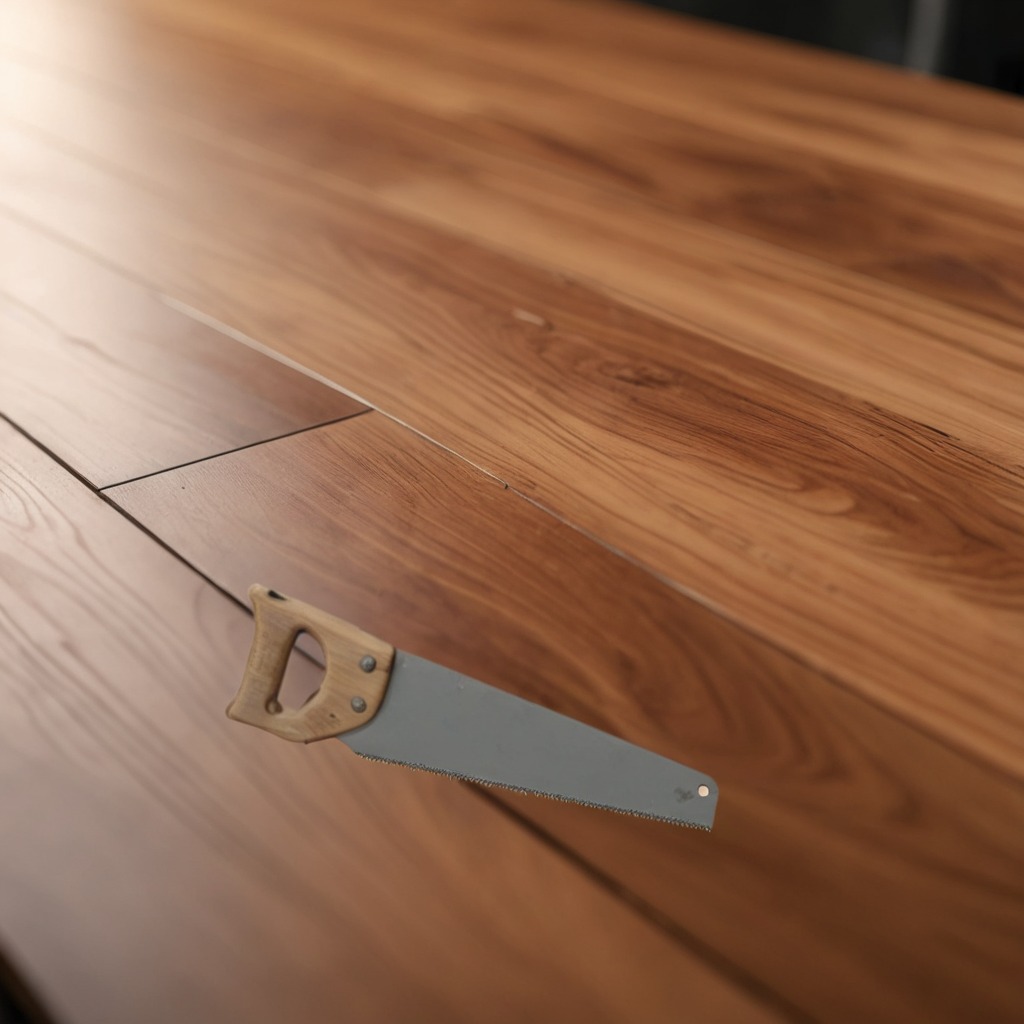
A metal saw is lying on a wooden table in a carpentry studio.